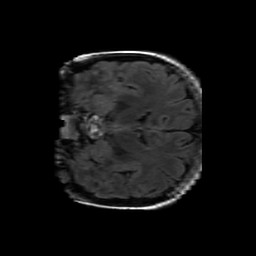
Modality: FLAIR
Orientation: coronal
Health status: ill
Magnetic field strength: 3 T